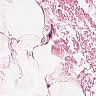
Metastatic tissue present: no